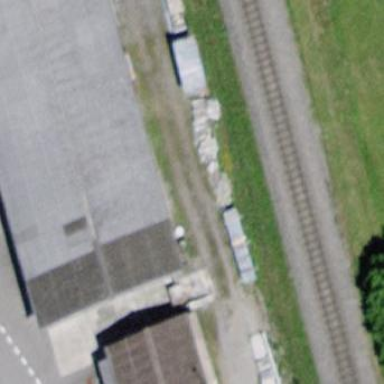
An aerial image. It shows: Warehouse building.